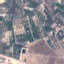
Land use / land cover: PermanentCrop